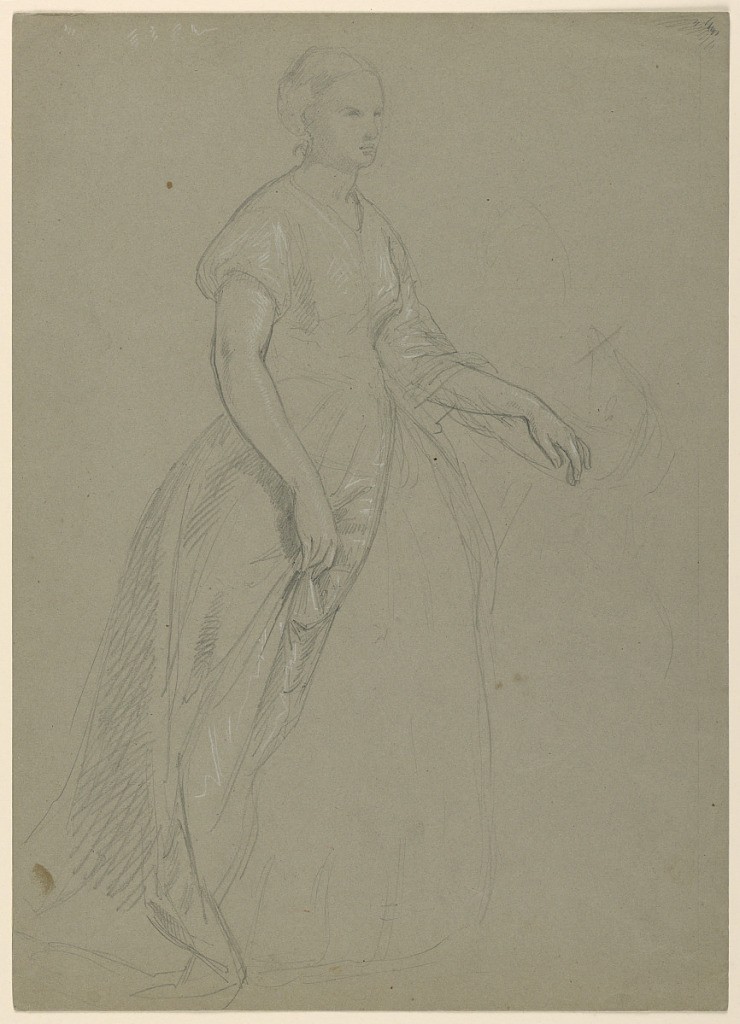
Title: Study of Standing Woman for "The Republican Court" (Lady Washington's Reception Day)
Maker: Daniel Huntington, American, 1816–1906
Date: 1860
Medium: Graphite, white chalk on grey wove paper
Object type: Drawing
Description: Woman standing facing towards the right, her right hand holding her skirt, as in the pose of Mrs. Washington, and her left hand out. Verso: Studies of a left hand and an elbow.